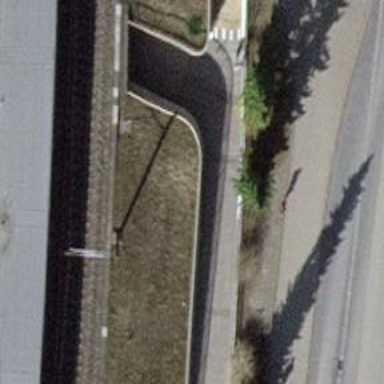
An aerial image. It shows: Concrete retaining wall.